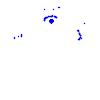
Particle: electron